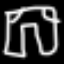
Label: pants